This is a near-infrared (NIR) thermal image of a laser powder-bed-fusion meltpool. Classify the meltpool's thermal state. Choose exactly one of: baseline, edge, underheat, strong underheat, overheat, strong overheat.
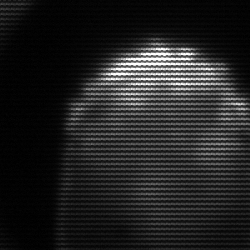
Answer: edge